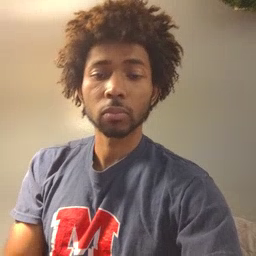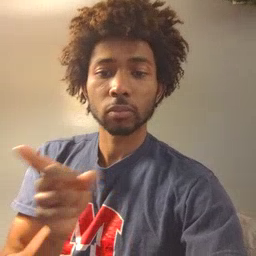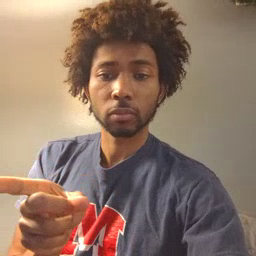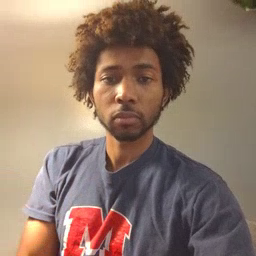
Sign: hesheit